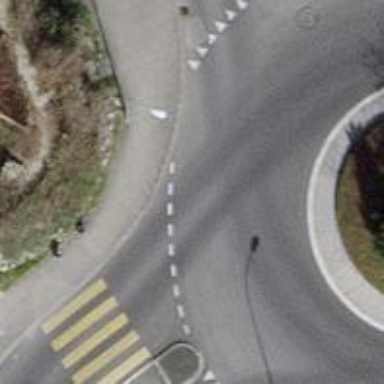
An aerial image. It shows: Tertiary road leading to roundabout junction.